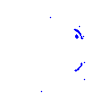
Particle: pion